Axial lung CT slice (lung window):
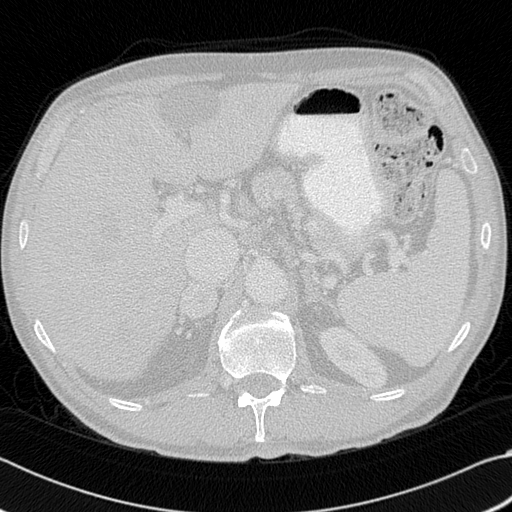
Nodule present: no